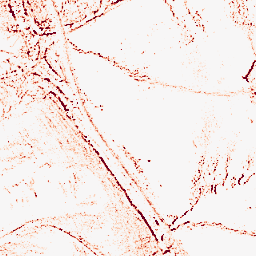
Category: morphological
Decomposition family: morphological_square
Decomposition parameters: operation: opening
size: 3
Upsampling method: bilinear
Upsampling parameters: scale: 8
Upsampling scale: 8